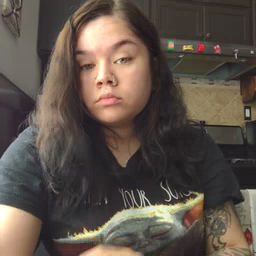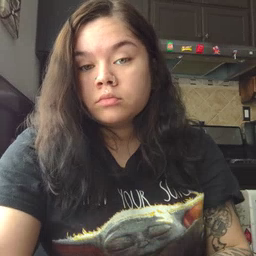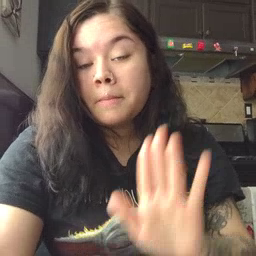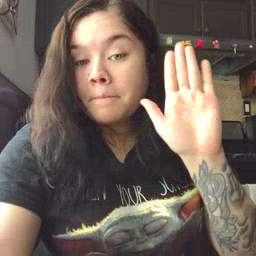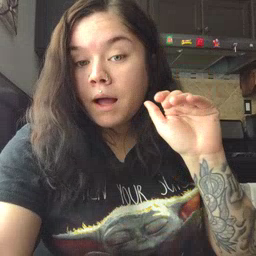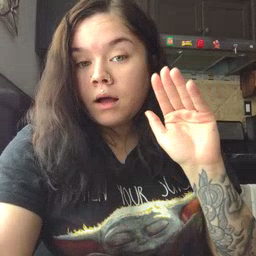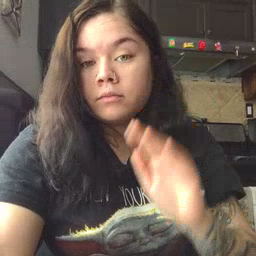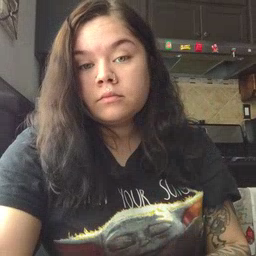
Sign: bye